Chest X-ray:
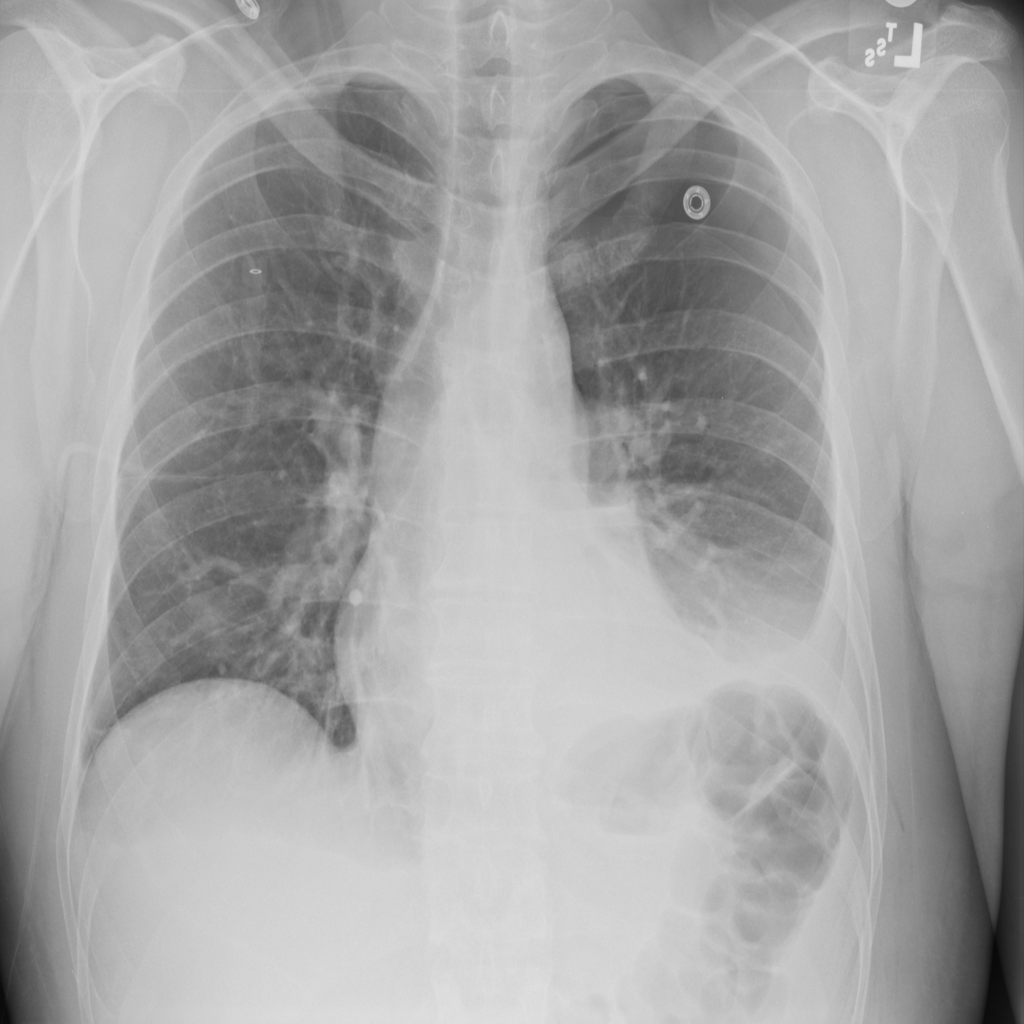
Findings: Pneumothorax, Consolidation, Effusion
No abnormal finding: no